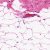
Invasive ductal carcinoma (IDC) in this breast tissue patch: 0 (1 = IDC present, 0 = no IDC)